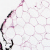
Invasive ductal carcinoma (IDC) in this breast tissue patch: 0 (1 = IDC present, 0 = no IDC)